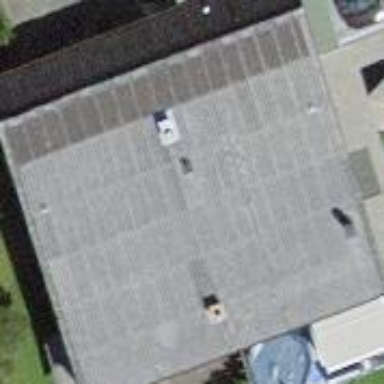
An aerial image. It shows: Terrace building.